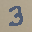
Label: 3